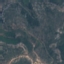
Land use / land cover class: HerbaceousVegetation